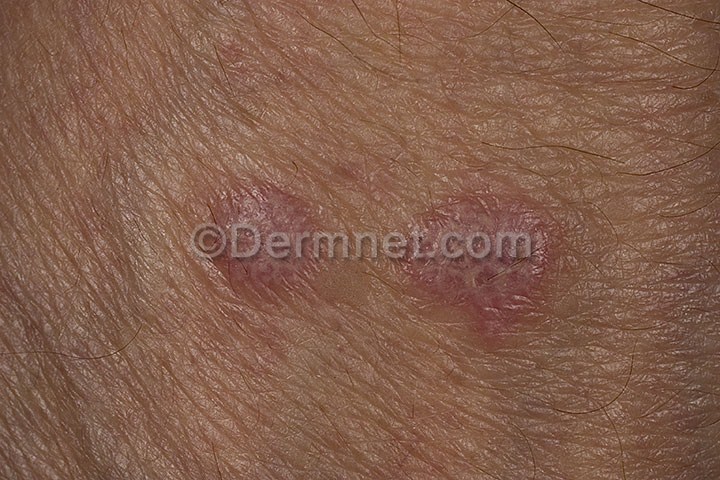
Disease: Psoriasis pictures Lichen Planus and related diseases